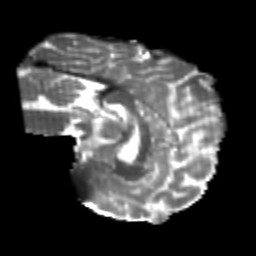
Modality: T2w
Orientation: sagittal
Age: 25
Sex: male
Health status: healthy
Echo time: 0.074 s